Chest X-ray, PA view. Patient: 58 years old, sex F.
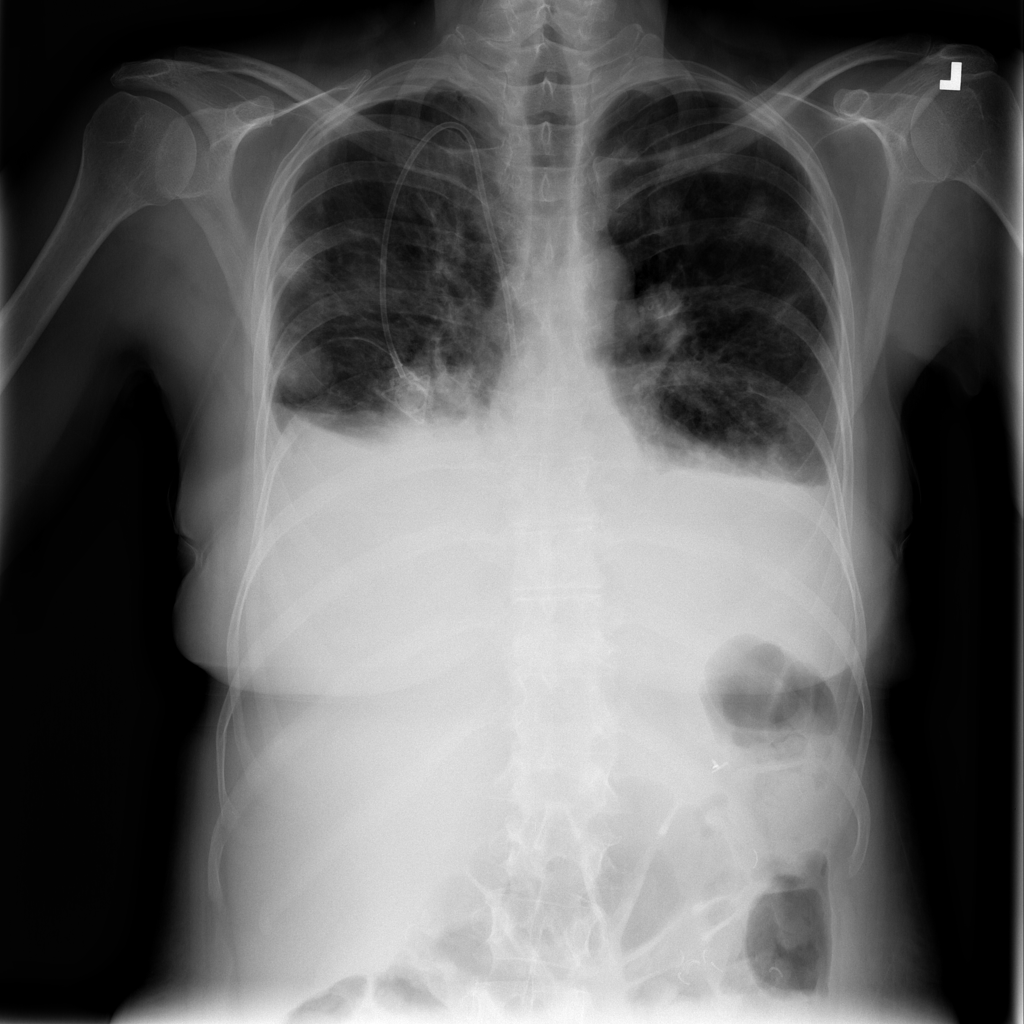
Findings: Atelectasis, Consolidation